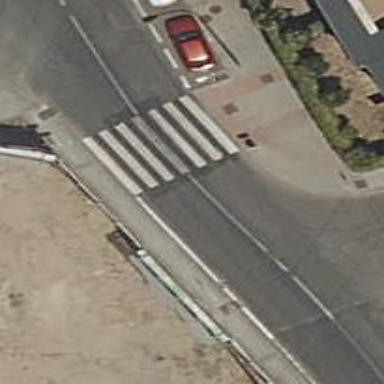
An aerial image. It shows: Public transport stop position.